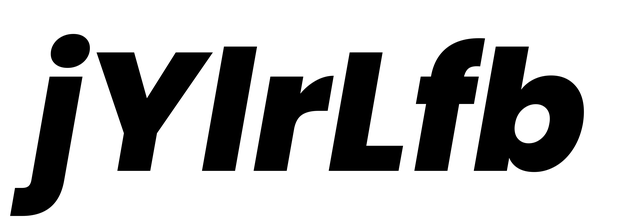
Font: Poppins-ExtraBoldItalic